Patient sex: F
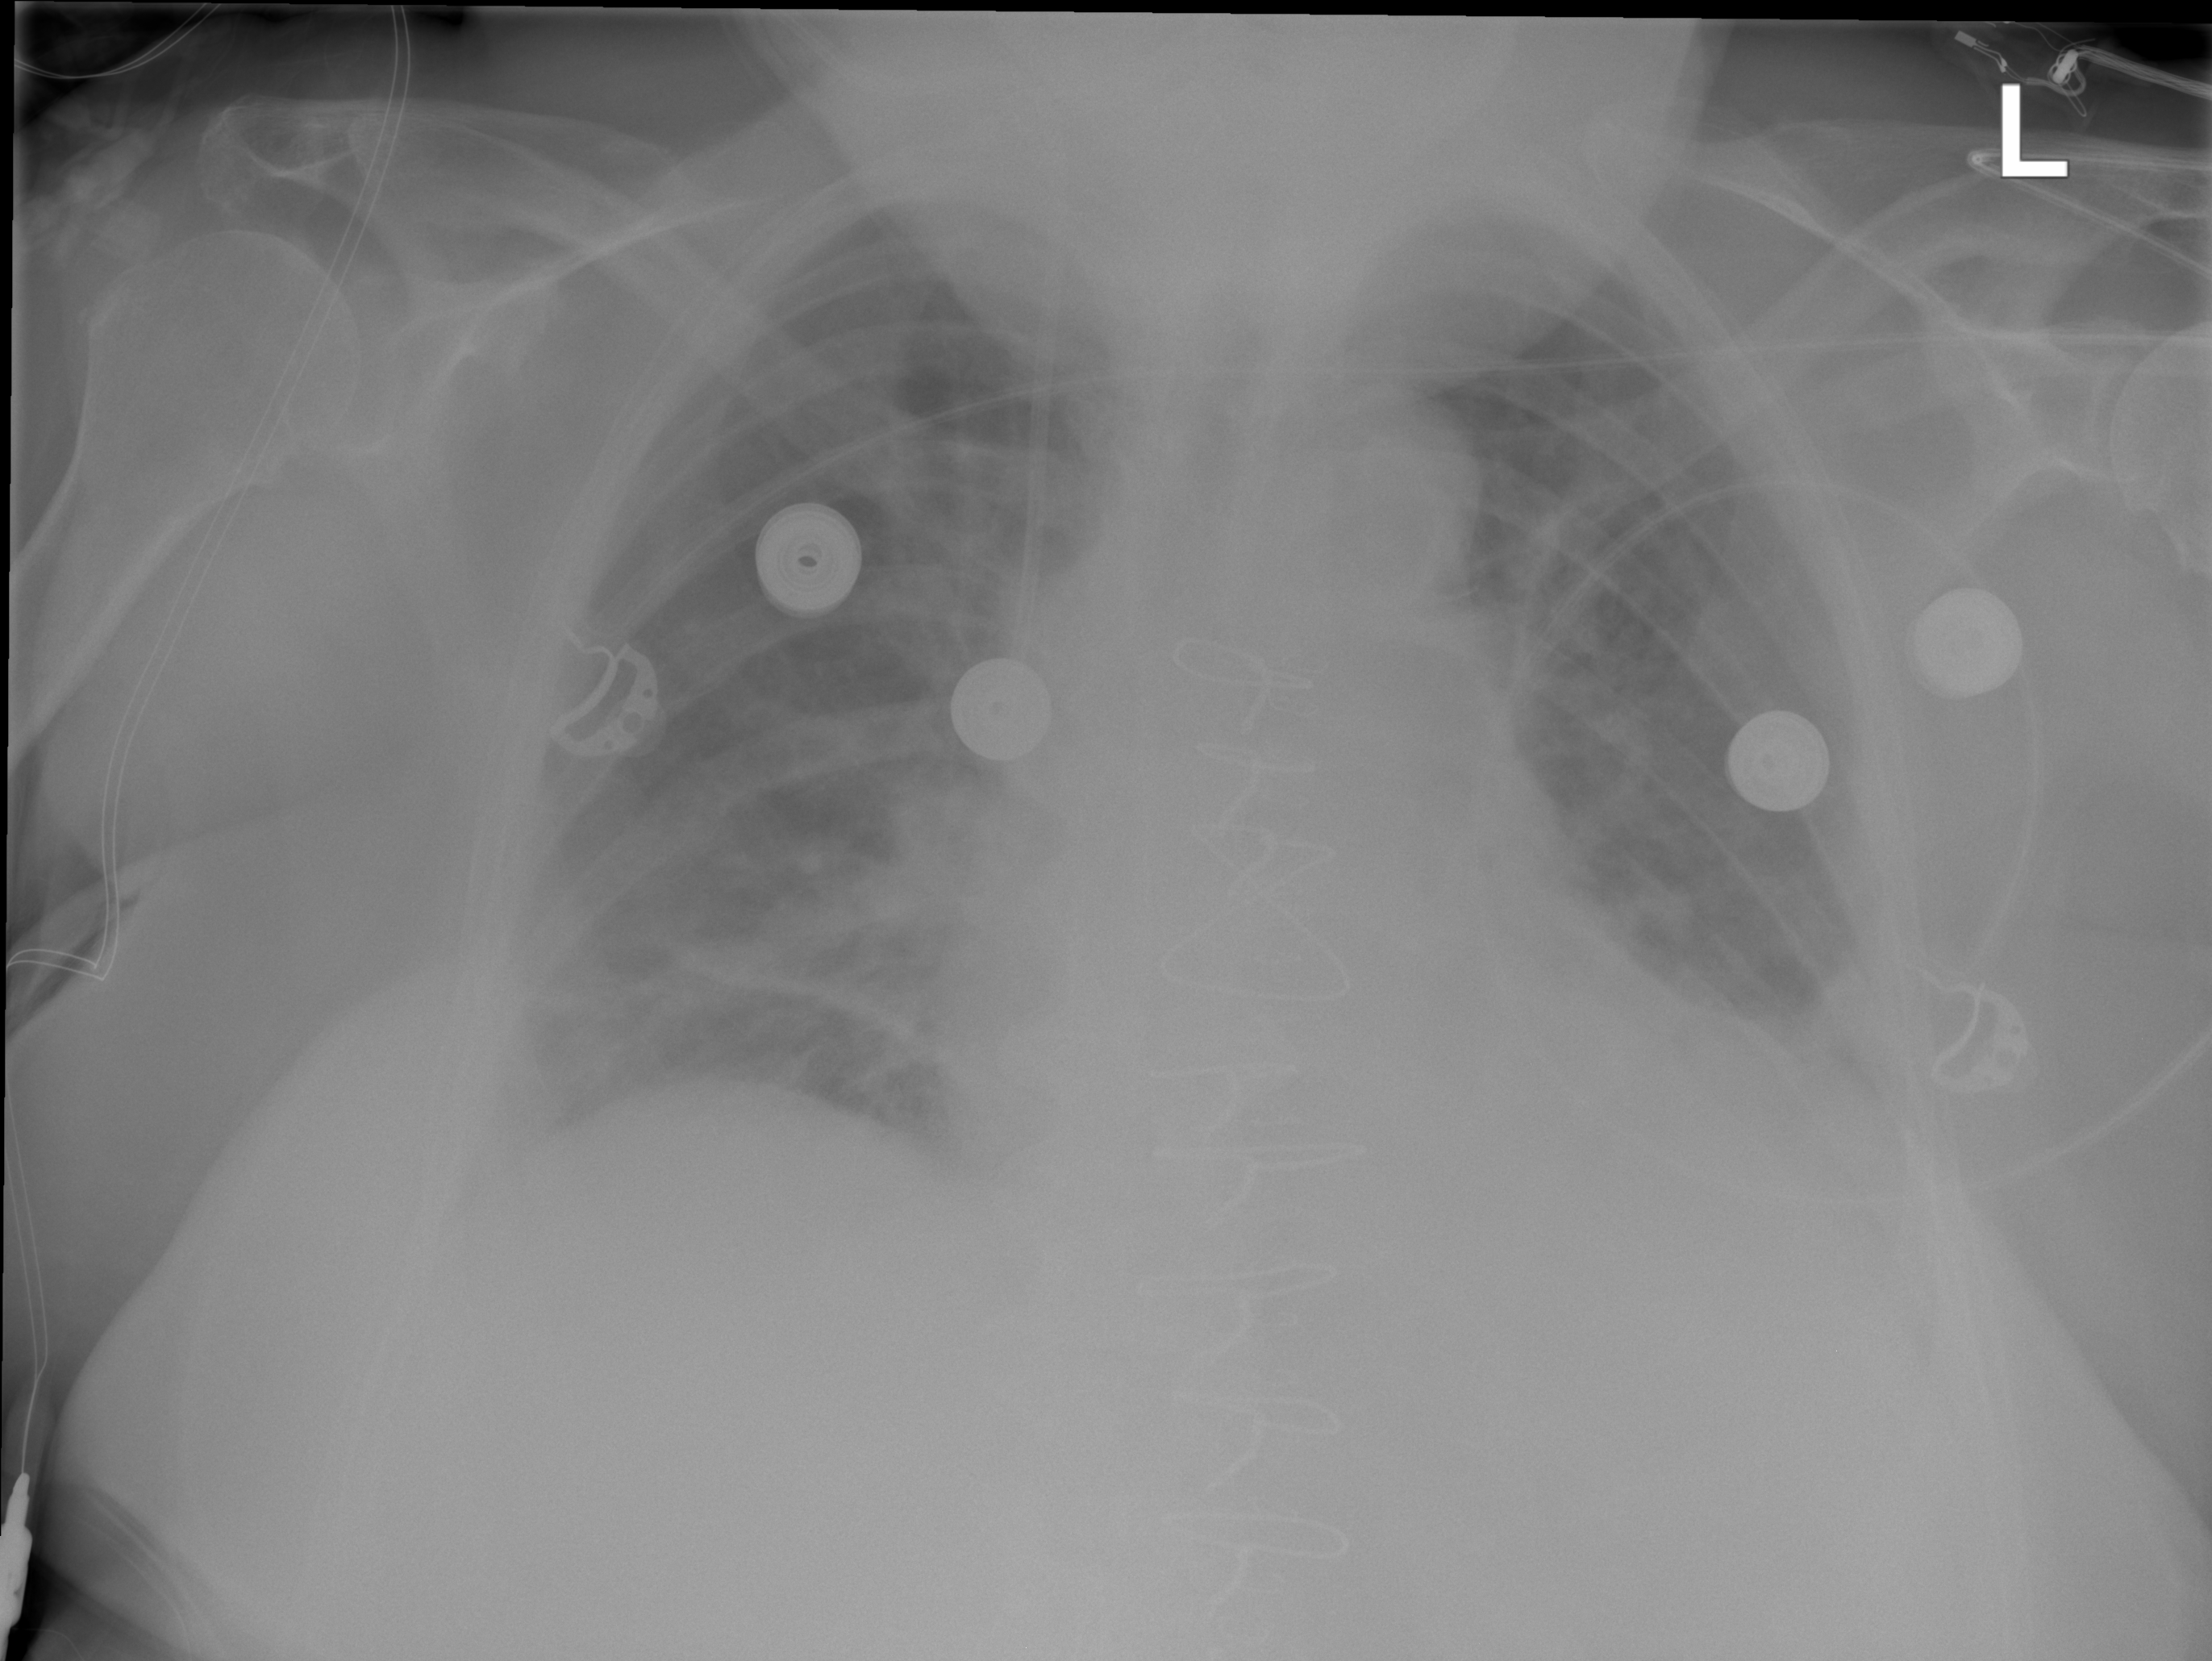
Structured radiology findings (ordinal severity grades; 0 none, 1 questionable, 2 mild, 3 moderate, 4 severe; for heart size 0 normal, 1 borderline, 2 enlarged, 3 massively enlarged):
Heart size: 2
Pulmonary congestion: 0
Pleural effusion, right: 0
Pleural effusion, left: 2
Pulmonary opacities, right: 0
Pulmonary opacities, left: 0
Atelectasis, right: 2
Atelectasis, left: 2